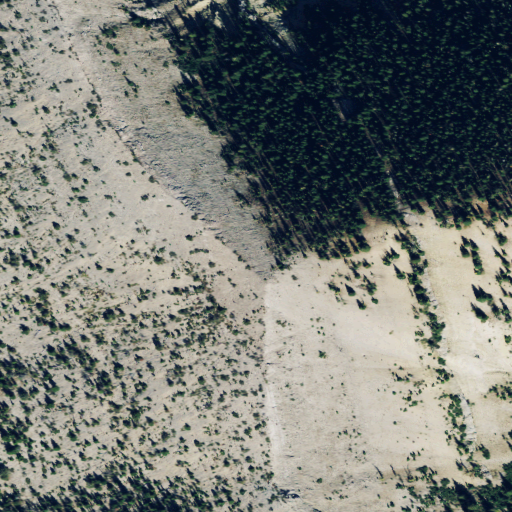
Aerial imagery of mountain in Montana named Allan Mountain containing barren land, evergreen forest, grassland, and shrub